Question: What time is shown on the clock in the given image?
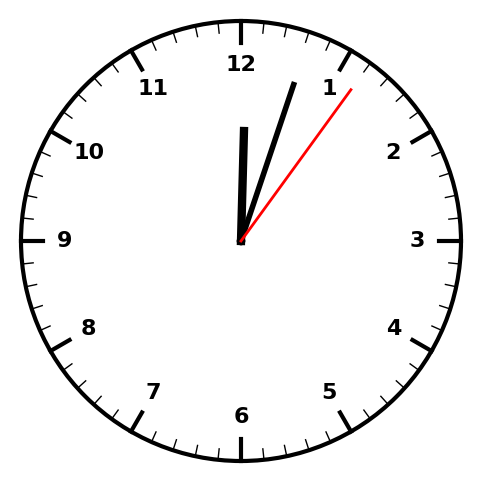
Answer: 12:03:06